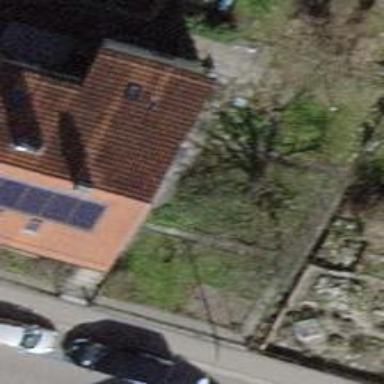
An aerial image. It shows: Apartments building with tiled roof.